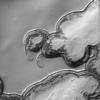
Label: not_dusty